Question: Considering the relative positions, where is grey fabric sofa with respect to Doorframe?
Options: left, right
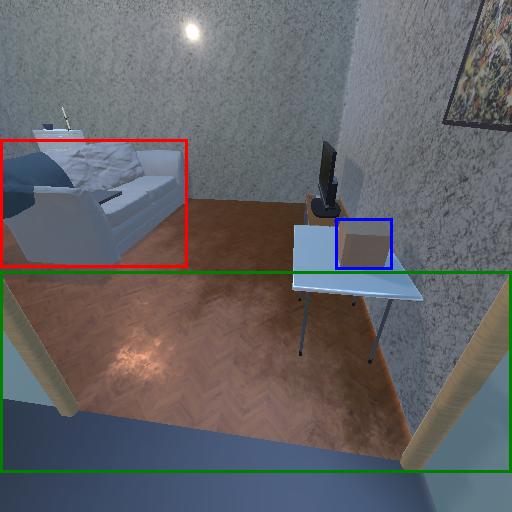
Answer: left